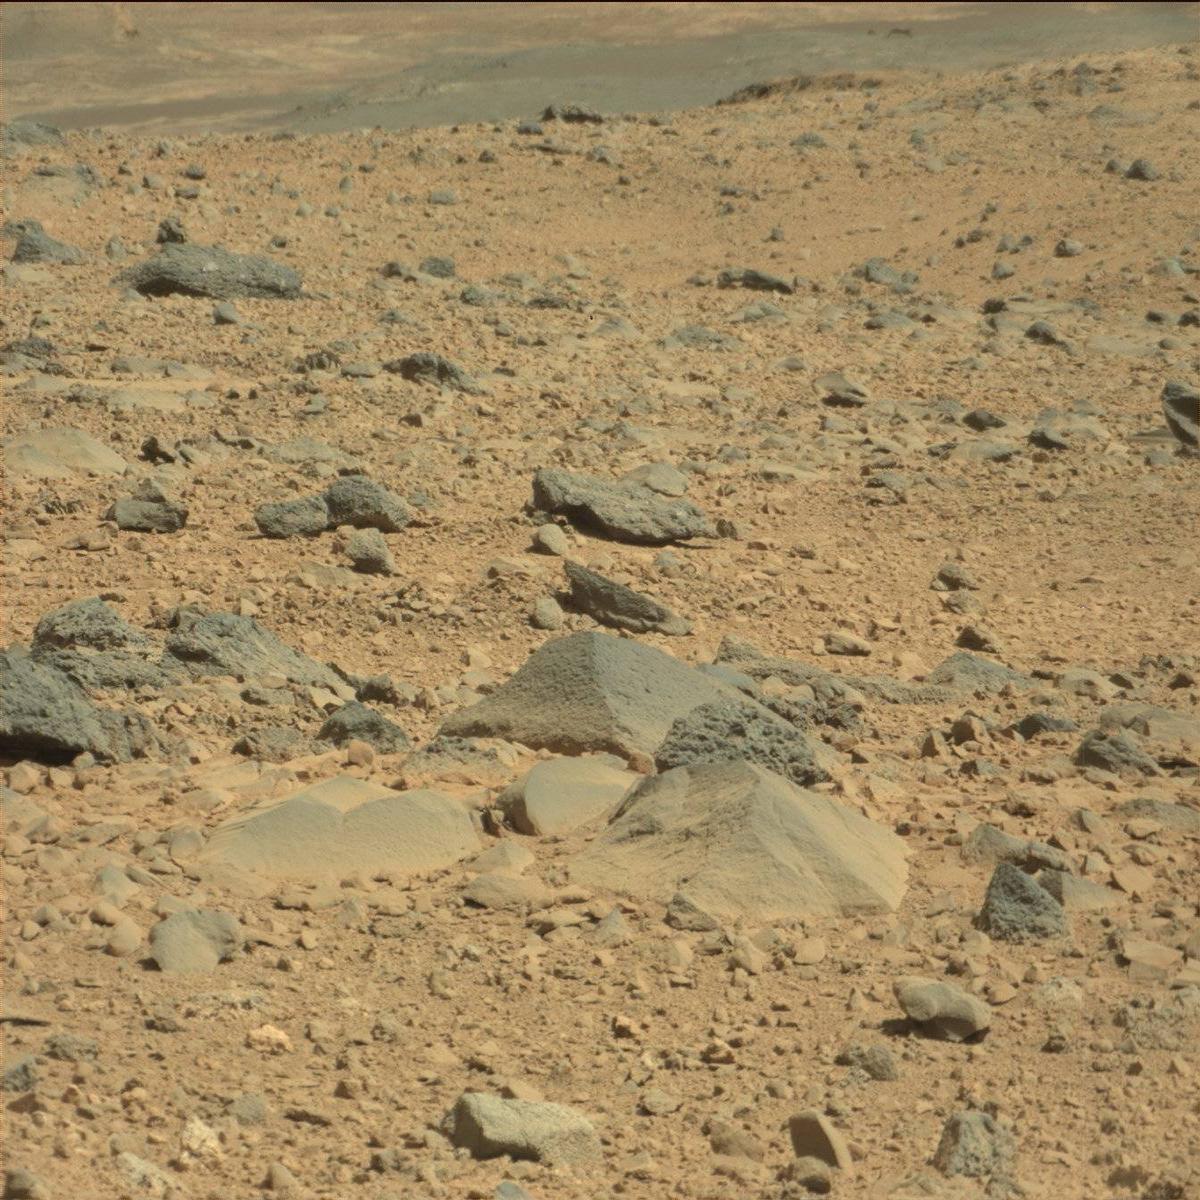
Terrain classes present: Bedrock, Ridge, Rock, Sand / Soil